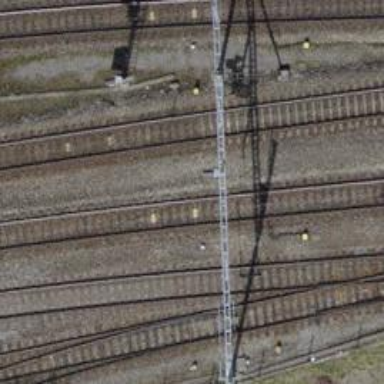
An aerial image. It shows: Railway signal.